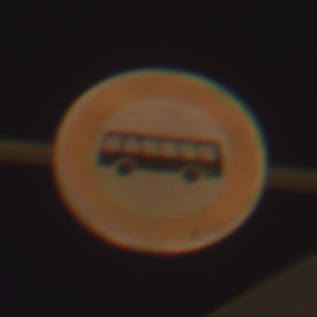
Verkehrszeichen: VerbotKraftomnibusse
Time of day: Night
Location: Outdoor (Urban)
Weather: Clear
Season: NotSpecified
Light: Artificial